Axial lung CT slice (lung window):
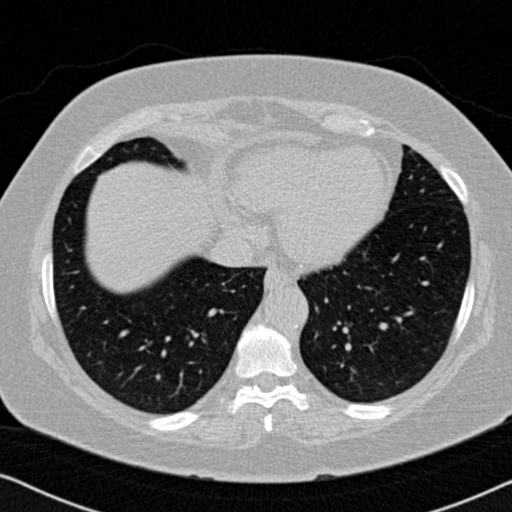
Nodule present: no